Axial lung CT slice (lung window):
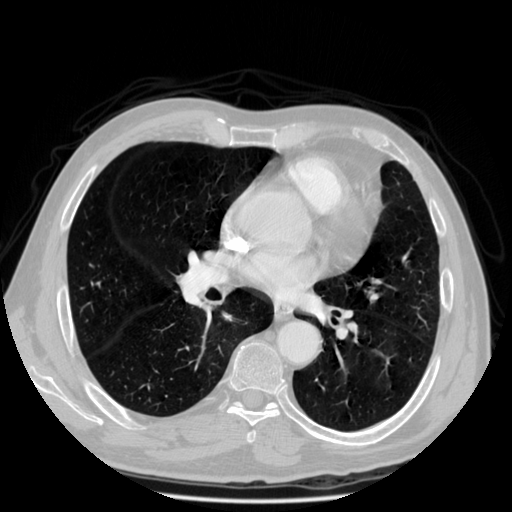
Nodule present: no